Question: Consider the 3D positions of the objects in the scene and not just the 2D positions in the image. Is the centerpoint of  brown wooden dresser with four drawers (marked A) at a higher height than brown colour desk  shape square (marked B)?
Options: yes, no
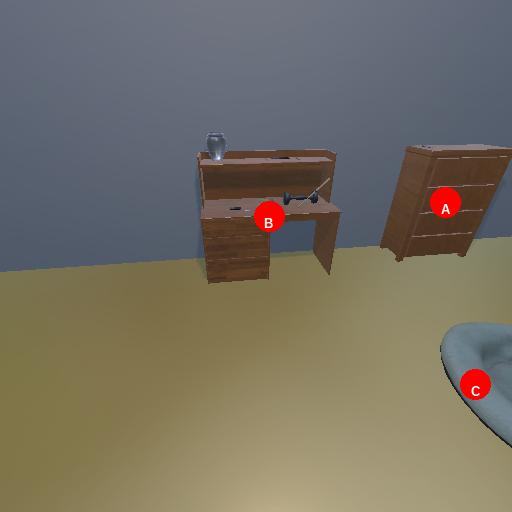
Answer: yes